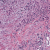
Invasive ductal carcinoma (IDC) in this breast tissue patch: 1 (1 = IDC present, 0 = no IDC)